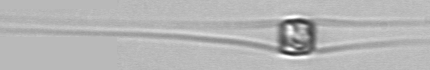
Label: Chaetoceros_danicus